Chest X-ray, AP view. Patient: 64 years old, sex M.
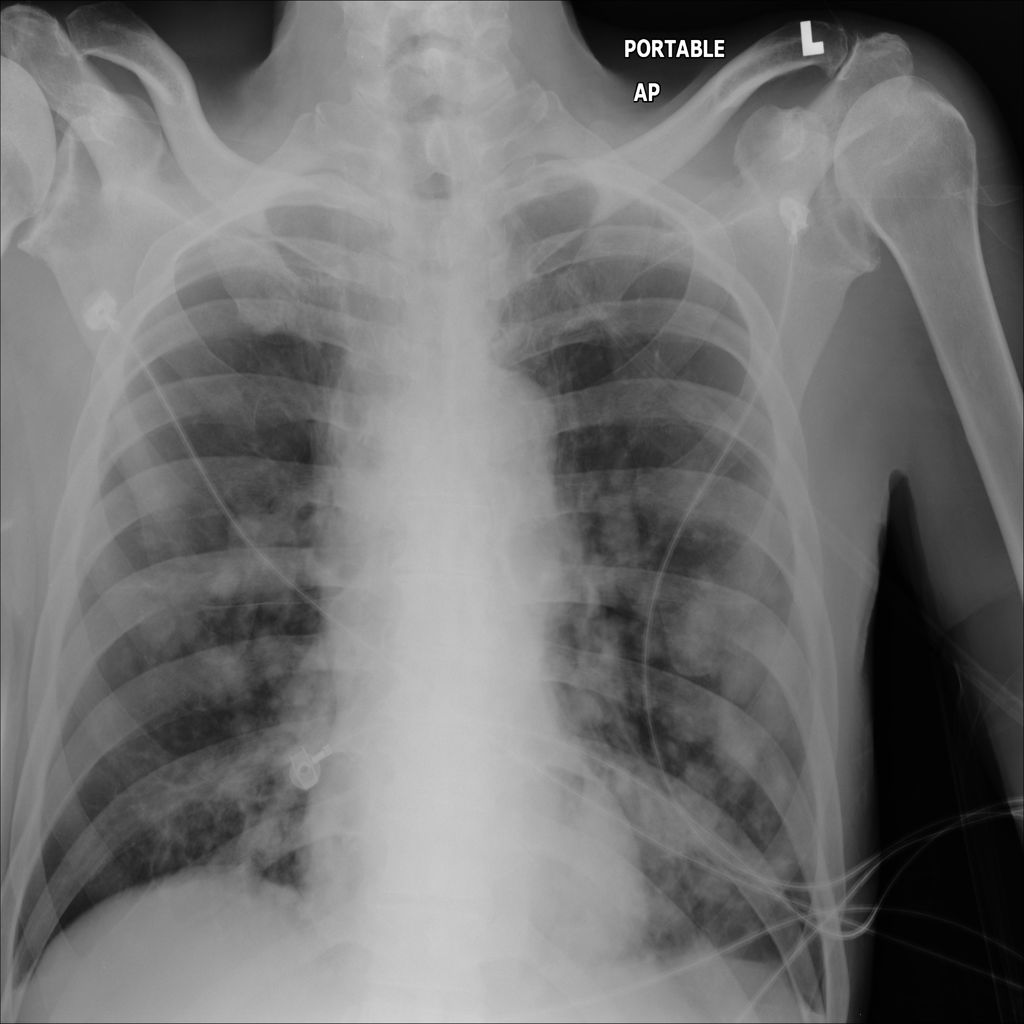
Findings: No Finding